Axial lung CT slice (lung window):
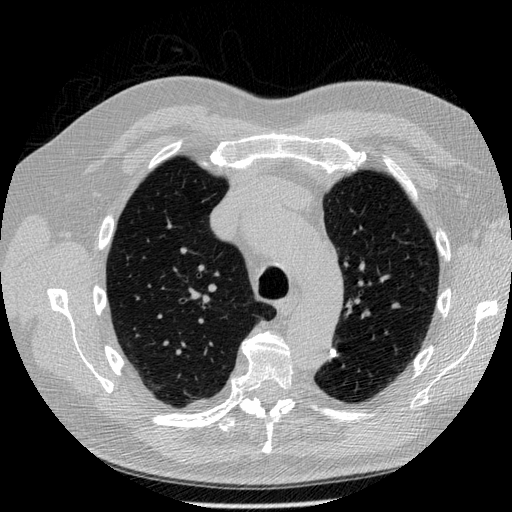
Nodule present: no